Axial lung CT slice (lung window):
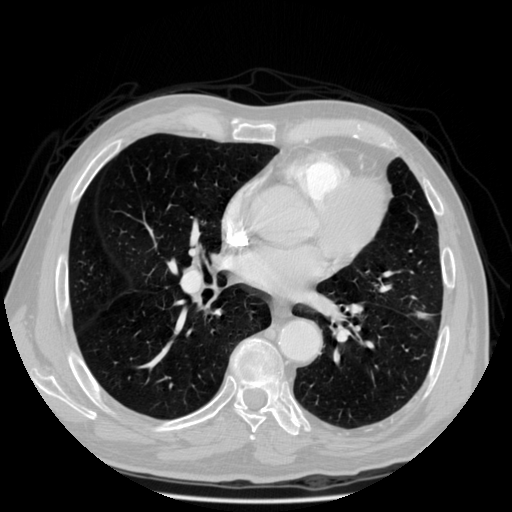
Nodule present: no